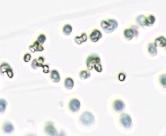
Label: Phaeocystis